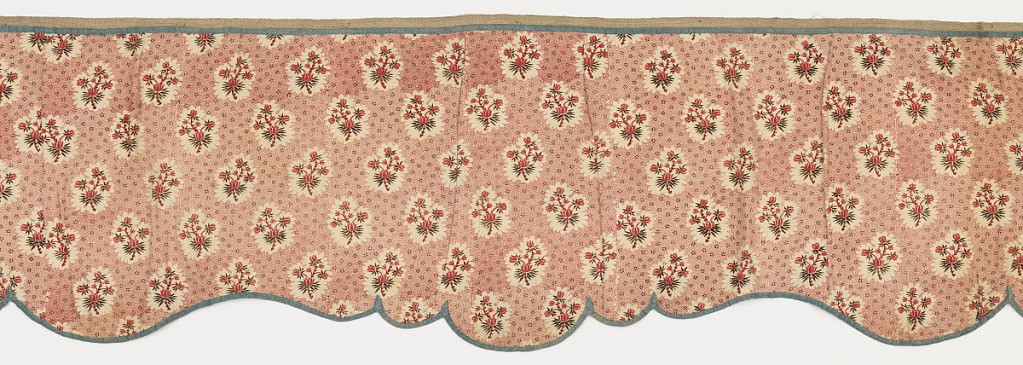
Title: Valance
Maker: Oberkampf & Cie., Jouy-en-Josas, France, 1759–1815
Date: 1783–89
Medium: linen warp, cotton weft (Z-twist) Technique: relief printed
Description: Long valance, shaped at bottom, block-printed in red and very dark brown. Spray of very small red flowers with dark brown foliage, in leaf-shaped enframement; background solidly block-printed in red picotage, overprinted in dark brown in separated clusters of dots. Faced at back with same material on which appears stamp of the Oberkampf factory: ''Manufacture Royale de S.M. Oberkampf A Jouy Près Versailles Bon Teint.'' Valance is pieced in two places. Center breadth is full width 32'' wide, and printed design starts about 1'' from selvage. Valance is trimmed with pale blue linen braid, with two loops at upper corners; lined with bits of linen, and plain cotton, and partly faced with the printed material.